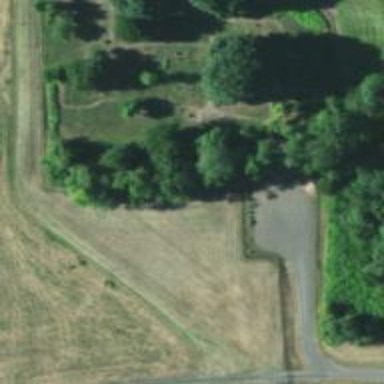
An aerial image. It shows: Cemetery.